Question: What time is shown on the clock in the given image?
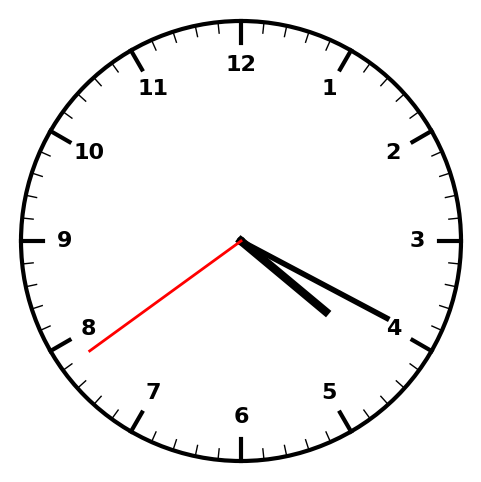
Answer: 04:19:39